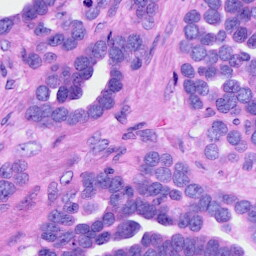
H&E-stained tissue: Ovarian